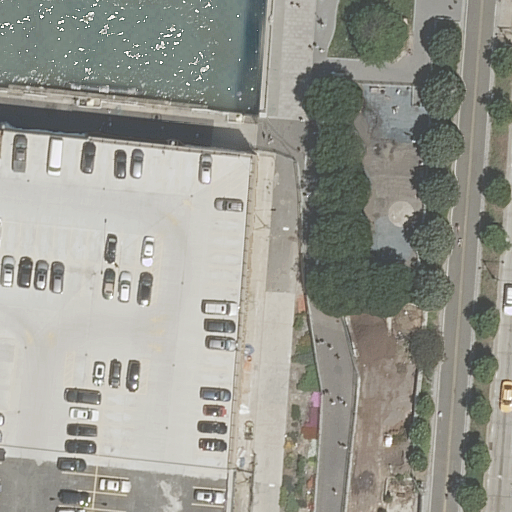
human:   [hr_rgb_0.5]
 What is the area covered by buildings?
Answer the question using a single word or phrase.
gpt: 14m2

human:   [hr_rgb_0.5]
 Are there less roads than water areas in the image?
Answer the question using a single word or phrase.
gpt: no

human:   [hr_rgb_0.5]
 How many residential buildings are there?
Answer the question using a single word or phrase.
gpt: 1

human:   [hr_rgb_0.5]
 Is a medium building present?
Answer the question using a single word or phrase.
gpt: no

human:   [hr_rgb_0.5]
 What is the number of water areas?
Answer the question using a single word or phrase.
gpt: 1

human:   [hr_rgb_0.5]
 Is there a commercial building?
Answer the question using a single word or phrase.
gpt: no

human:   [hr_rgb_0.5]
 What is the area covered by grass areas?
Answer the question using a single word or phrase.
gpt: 574m2

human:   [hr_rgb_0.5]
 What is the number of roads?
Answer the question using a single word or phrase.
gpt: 3

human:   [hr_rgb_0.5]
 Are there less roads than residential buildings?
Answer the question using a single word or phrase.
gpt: no

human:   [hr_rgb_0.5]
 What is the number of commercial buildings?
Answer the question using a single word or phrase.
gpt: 0

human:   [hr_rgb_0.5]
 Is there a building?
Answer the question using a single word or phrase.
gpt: yes

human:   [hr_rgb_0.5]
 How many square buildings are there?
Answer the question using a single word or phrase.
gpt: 0

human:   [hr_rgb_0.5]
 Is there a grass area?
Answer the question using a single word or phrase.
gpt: yes

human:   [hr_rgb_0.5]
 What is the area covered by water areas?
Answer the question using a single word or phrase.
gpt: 984m2

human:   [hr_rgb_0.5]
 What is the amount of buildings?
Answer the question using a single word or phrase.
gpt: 1

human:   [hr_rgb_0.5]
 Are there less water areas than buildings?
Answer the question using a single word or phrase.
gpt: no

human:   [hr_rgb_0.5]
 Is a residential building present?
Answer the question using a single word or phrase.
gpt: yes

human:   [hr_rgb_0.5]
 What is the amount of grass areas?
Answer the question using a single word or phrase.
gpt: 2

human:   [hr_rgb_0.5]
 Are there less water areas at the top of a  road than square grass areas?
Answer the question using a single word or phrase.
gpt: no

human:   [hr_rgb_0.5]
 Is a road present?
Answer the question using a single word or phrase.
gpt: yes

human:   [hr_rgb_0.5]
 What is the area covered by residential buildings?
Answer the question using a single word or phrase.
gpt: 14m2

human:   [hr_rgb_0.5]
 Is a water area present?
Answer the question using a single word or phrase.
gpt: yes

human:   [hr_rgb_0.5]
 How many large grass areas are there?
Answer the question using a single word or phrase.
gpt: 0

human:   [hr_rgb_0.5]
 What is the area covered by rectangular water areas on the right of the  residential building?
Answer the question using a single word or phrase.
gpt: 984m2

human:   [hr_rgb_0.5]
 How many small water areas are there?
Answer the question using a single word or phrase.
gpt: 0

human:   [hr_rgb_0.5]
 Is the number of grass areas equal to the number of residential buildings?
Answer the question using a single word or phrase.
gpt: no

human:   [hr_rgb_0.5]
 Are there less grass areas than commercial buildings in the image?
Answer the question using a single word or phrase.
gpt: no

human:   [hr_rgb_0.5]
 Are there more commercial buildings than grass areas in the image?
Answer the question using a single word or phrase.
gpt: no

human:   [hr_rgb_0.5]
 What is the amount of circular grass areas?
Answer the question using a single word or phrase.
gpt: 0

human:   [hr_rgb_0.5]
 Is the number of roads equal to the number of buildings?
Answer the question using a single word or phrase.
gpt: no

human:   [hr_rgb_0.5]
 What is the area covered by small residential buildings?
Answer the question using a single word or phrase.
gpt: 14m2

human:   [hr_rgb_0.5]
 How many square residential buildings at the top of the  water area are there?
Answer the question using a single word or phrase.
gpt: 0

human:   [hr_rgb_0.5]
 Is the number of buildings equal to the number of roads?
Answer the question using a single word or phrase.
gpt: no

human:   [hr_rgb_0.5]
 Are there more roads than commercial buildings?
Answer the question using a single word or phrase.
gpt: yes

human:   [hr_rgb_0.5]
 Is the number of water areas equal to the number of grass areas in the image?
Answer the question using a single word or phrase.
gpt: no

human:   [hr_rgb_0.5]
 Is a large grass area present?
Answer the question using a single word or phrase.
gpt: no

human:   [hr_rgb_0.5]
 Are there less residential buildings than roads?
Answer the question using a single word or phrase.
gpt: yes

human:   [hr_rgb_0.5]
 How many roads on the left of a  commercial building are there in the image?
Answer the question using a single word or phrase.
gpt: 0

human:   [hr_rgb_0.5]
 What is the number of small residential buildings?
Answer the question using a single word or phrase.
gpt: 1

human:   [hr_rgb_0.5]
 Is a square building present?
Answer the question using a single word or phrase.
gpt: no

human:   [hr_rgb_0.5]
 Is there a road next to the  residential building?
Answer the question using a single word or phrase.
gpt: yes

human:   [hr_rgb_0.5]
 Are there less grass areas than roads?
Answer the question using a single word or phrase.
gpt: yes

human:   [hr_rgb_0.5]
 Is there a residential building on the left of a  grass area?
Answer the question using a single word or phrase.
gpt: yes

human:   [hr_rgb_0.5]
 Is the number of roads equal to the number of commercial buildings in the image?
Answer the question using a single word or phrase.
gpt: no

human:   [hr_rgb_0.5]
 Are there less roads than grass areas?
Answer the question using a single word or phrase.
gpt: no

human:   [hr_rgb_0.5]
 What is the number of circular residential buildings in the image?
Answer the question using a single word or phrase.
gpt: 0

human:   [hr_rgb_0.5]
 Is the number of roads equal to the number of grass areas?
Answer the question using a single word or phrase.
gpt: no

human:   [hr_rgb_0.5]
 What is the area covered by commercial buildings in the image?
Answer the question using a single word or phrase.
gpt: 0m2

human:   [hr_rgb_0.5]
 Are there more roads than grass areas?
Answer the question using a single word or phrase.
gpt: yes

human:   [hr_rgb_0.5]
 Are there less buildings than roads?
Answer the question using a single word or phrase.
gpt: yes

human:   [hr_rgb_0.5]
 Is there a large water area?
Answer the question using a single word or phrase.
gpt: yes

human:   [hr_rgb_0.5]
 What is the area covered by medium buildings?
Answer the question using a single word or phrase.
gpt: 0m2

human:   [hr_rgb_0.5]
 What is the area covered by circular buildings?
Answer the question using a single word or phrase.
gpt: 0m2

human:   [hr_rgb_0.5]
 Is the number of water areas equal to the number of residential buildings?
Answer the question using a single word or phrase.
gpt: yes

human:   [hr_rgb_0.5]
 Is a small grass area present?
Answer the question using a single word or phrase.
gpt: no

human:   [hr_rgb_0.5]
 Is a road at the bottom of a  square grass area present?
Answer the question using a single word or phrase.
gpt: no

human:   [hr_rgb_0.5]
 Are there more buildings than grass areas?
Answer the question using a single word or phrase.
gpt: no

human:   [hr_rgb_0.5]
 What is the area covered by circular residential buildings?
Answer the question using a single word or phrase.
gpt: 0m2

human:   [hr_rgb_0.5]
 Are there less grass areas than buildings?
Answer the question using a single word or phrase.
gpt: no

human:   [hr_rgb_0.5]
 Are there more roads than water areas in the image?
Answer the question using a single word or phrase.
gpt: yes

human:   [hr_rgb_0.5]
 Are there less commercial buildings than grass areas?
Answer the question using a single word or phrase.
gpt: yes

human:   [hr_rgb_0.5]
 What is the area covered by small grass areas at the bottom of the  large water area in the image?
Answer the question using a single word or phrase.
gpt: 0m2

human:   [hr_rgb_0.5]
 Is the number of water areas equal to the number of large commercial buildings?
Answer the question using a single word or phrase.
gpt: no

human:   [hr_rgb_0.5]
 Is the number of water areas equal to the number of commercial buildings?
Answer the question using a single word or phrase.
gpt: no